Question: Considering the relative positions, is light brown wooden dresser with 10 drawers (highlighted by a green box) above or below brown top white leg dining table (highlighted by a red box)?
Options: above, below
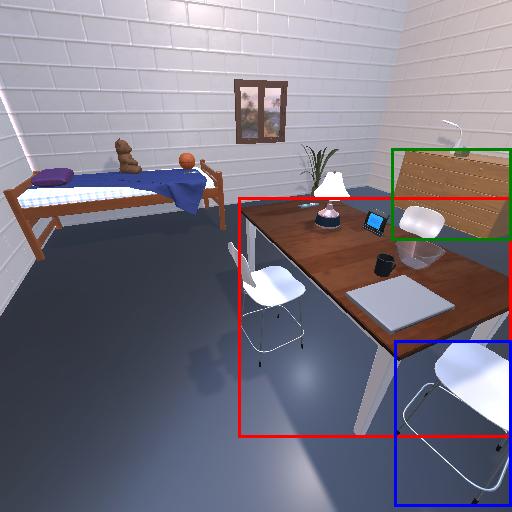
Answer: above